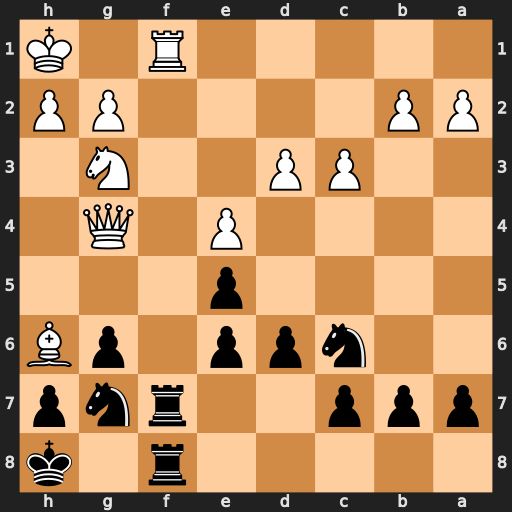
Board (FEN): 5r1k/ppp2rnp/2npp1pB/4p3/4P1Q1/2PP2N1/PP4PP/5R1K
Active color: b
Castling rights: -
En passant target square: -
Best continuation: Rxf1+ Nxf1 Rxf1#